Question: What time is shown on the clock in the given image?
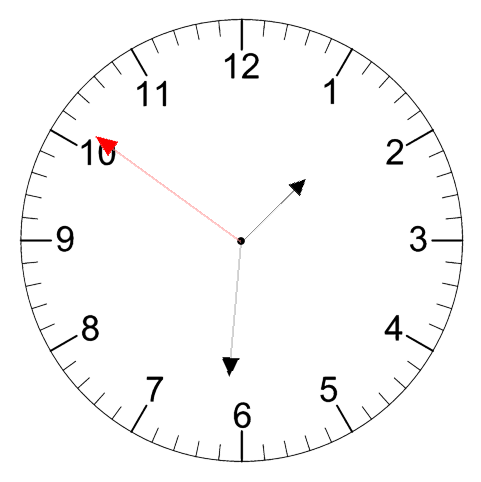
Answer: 01:30:51